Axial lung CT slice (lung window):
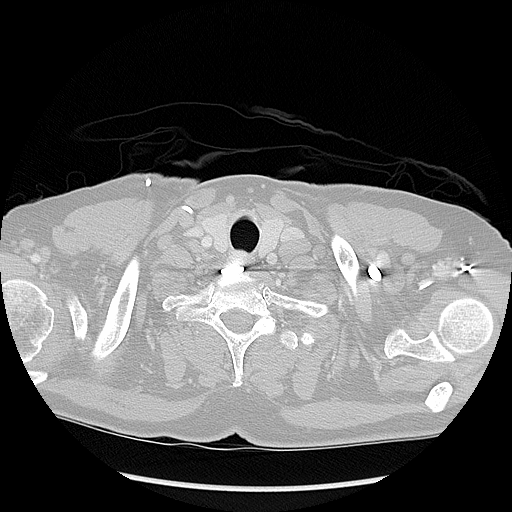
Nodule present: no